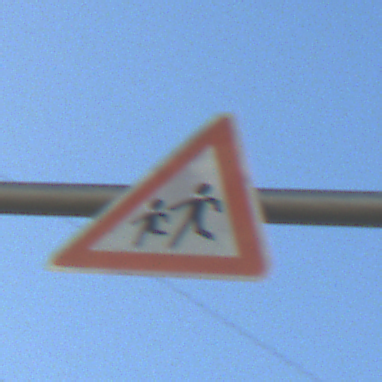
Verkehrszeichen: KinderRechts
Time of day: SunriseSunset
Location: Outdoor (Nature)
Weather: Clear
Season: NotSpecified
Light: Natural